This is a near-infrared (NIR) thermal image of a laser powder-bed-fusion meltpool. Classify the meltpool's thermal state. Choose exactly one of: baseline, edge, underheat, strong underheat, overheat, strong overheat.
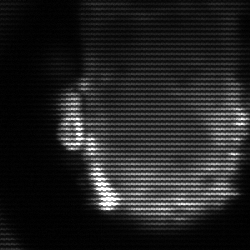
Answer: baseline